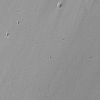
Atmospheric dust classification: not_dusty